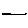
Label: line